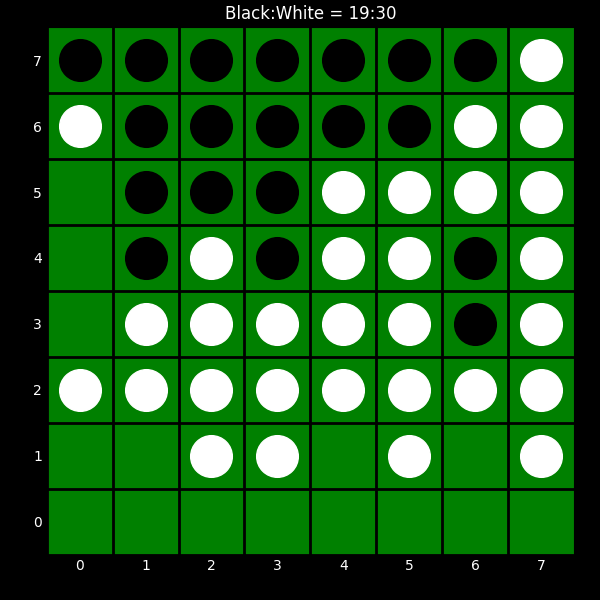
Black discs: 19
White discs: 30